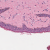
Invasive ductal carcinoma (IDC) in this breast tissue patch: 0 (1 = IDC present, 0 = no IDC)